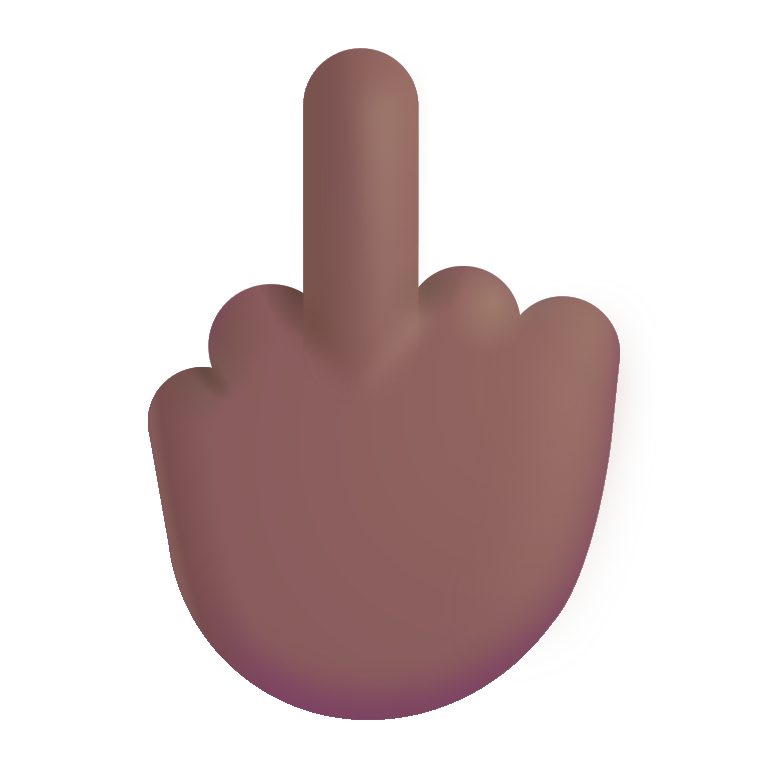
middle finger color  dark